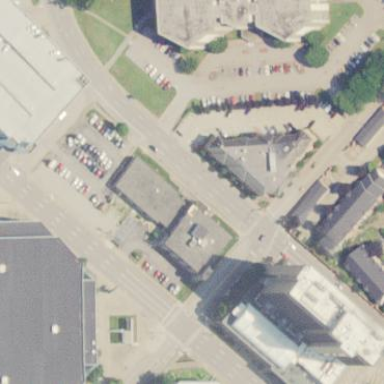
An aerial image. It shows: Government office building.